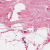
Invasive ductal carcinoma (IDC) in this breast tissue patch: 0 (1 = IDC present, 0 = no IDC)